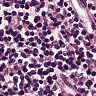
Metastatic tissue present: no